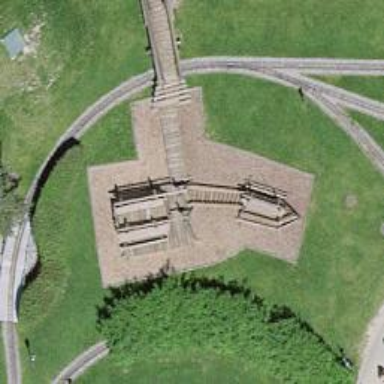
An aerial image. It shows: Playground with various play structures.